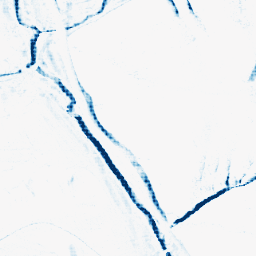
Category: morphological
Decomposition family: morphological_rect
Decomposition parameters: operation: closing
width: 10
height: 3
Upsampling method: sinc_hamming
Upsampling parameters: scale: 8
kernel_size: 8
Upsampling scale: 8